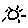
Label: sun